Question: I'm loading data from a table called "productos" from my database, my application is something like this; When I type a code like IOI000000IO and press Tab, I took that code and check if the product exists, if it is, It put all data in different inputs, at this point work nicely, but the problem is that next to data there's a blank space, so by example one of the input load a descripcion and it looks somethig like this:

my PHP file make this when a variable called "action" is posted with value of "getdes"
'''
case 'getdes':
$getd = $almacen->descripcion(Input::get("codigoactual"));
echo $getd->descripcion;
break;
'''
my Js send the code of the product
'''
function getDes() {
var codigoactual = $(document.activeElement).closest("tr").find(".codigop").val();
$.ajax({
type: "POST",
url: "PeticionesAjax.php",
async: false,
data: {codigoactual:codigoactual, action: "getdes"},
success: function(data){
$(document.activeElement).closest("tr").find(".campossurtirdescr").text(data);
}
});
}
'''
hope you can help me
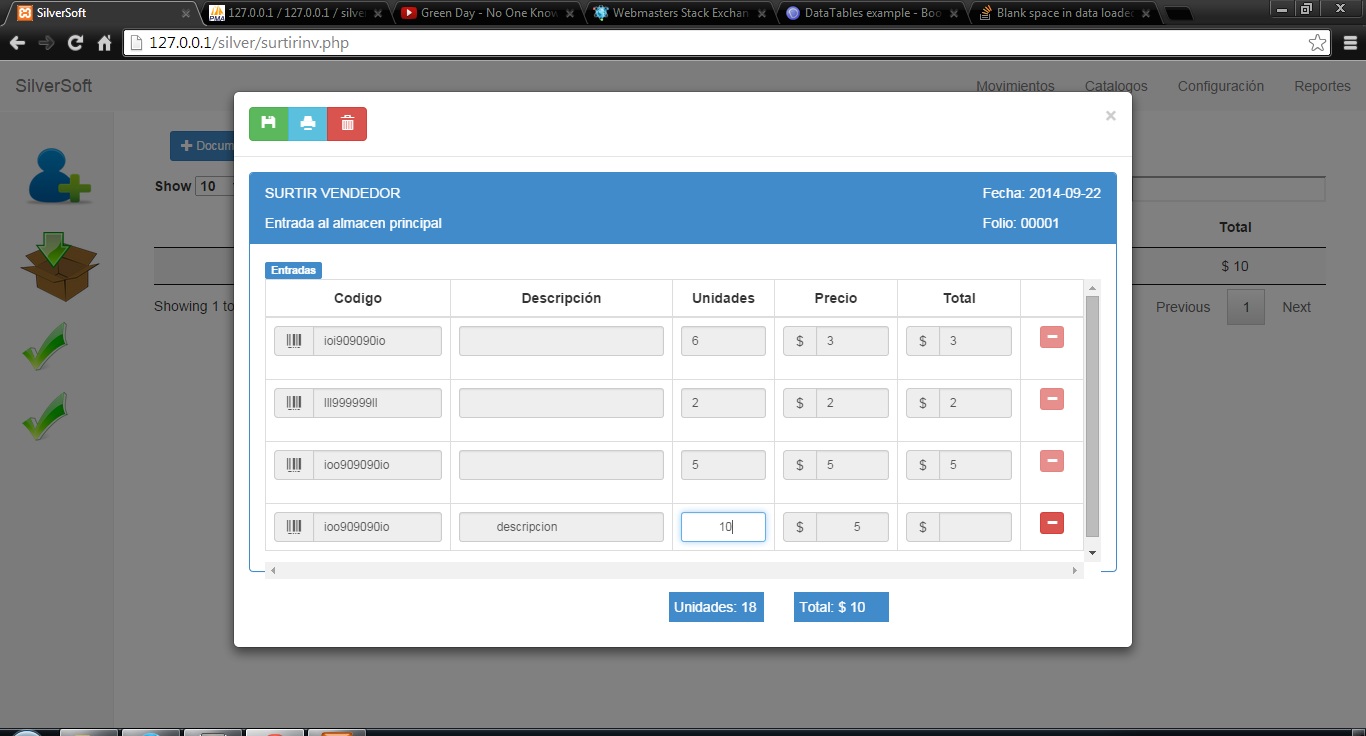
Answer: I'm guessing that the input for "description" is a TextArea. There is no white space within a TextArea tag - it all becomes part of the value. So you can either trim the space from the textarea or use PHP's trim () function to remove it on the server.